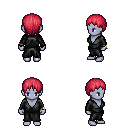
a pixel art fantasy rpg character, female body template, dark elf, purple skin, gray robe, magenta pants, ruby red plain hairstyle, bracelets, four views (front, back, left, right), 2x2 character sprite sheet, small pixel art, hard edges, no anti-aliasing